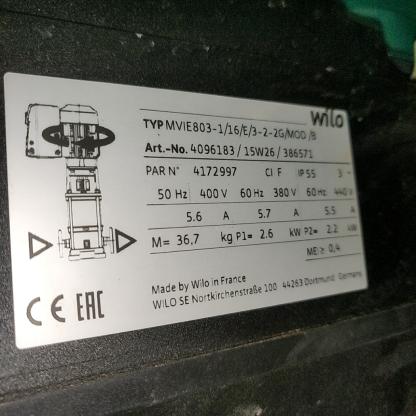
Klasa: tabliczka-znamionowa